Interaction volume radius: 5 \u00c5
Interaction volume height: 25 \u00c5
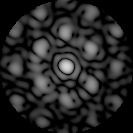
Disorder parameter: 0.5086